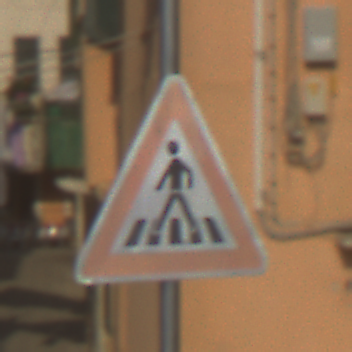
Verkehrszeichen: FussgaengerueberwegRechts
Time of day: MorningAfternoon
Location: Outdoor (Urban)
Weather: Clear
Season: NotSpecified
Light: Natural